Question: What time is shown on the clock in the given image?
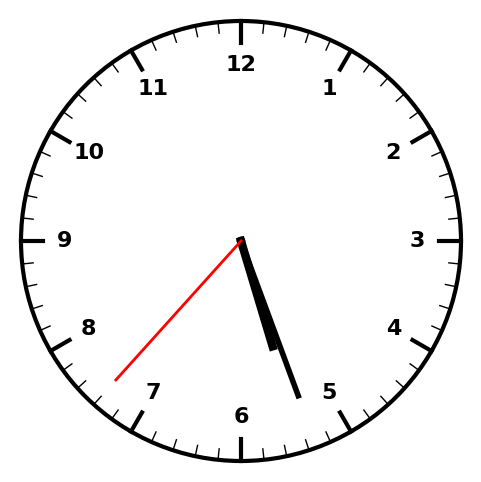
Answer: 05:26:37